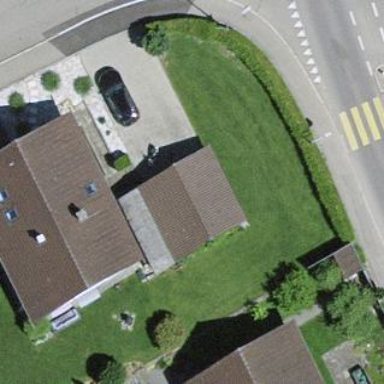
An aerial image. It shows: Garage building.